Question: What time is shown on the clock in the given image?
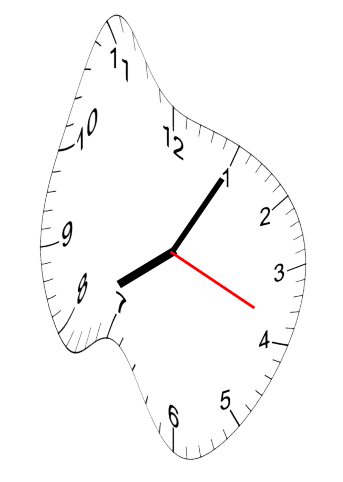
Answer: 08:05:19